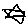
Label: star